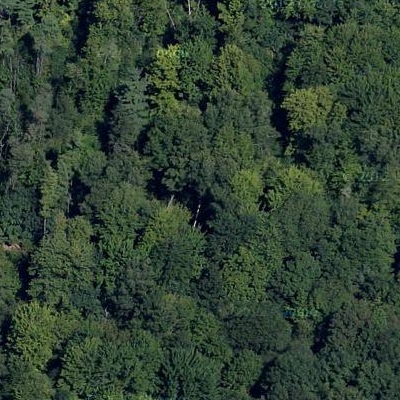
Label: Forest